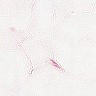
Metastatic tissue present: no